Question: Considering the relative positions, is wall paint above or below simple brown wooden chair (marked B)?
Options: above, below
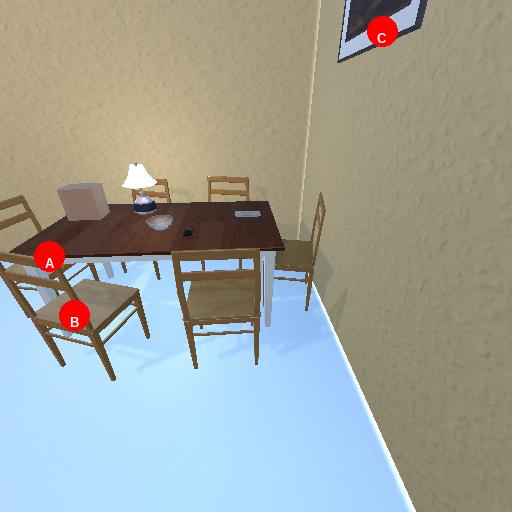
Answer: above